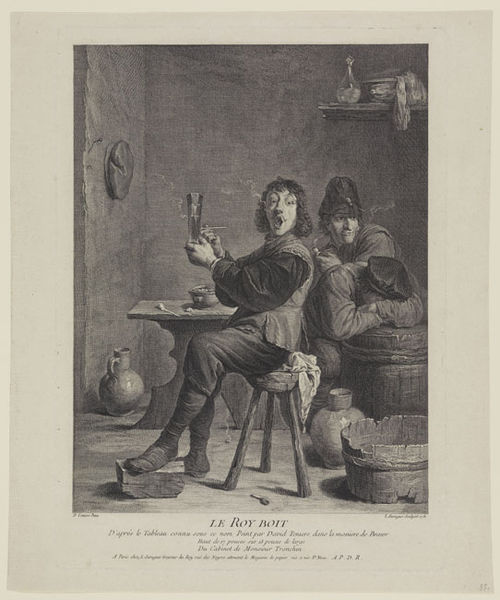
Titel: Le roy boit
Künstler: Louis Surugue
Standort: Karlsruhe
Institution: Staatliche Kunsthalle Karlsruhe
Schlagwörter: chair, hat, king, men, people, stool, white, bench, black, face, france, gray, grey, hair, interior, old, portrait, room, seated, sit, sitting, table, talk, three, wall, picture, print, sheet, pot, vase, grafik, stuhl, wood, smoke, food, life, man, house, young, baroque, drawing, black and white, mouth, hats, illustration, monochrome, sketch, beard, boots, french, curls, desk, glass, writing, photo, shelf, scene, urn, person, mann, männer, newspaper, party, basket, arms, clothes, vest, renaissance, ink, walls, crystal, art, pots, vases, shoe, shoes, engraving, pencil, hut, apron, bottle, cloth, home, book, asleep, resting, sleep, sleeping, dutch, genre, eating, work, drunk, smoking, mittelalter, clothing, tan, still, page, jug, pitcher, beer, drink, poor, stich, bar, comic, drinking, vice, photograph, black & white, text, bottles, mustache, bowl, krug, words, satire, hate, tisch, despair, bath, singing, inn, basin, tub, barrel, barrels, tired, amphora, block, high, holding, inside, rags, pipe, mans, mütze, mund, radierung, science, schlafen, jar, curly, le roy boit, barrell, awe, domestic, faint, three men, workshop, flask, teniers, brouwer, short hair, footwarmer, steen, tavern, copy, le roy, pipes, pub, surprise, cellar, comedy, sing, surprised, shakespearean, jars, roy, reneaissance, rufen, stoolfrench, wein, rag, pencil sketch, sittibng, song, smaking, smug, le roy boklt, le roy bolt, mead, guys, marijuana, mullett, illustraion, spoon, shock, getränk, utensils, drug, weinfass, kneipe, rauchen, scne, pass out, drugs, roy boit, stunned, gape, footrest, suprised, toy bott, 420, cruet, pipe], cruit, boit, mustahce, seep, slepp, smmoking, funny face